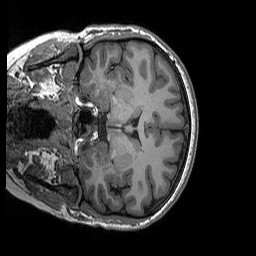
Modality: T1w
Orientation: coronal
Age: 25
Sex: female
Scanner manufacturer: siemens
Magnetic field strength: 3 T
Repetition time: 2.3 s
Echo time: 0.00298 s